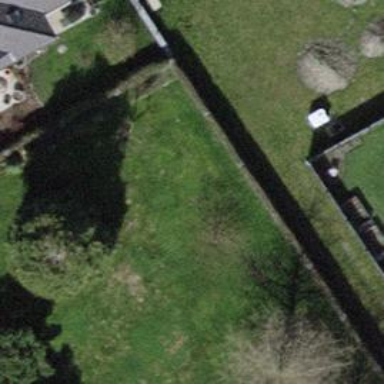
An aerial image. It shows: Garden with evergreen needle-leaved trees.